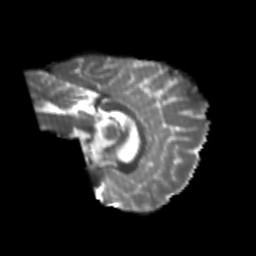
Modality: T2w
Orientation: sagittal
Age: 21
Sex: female
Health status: healthy
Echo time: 0.074 s